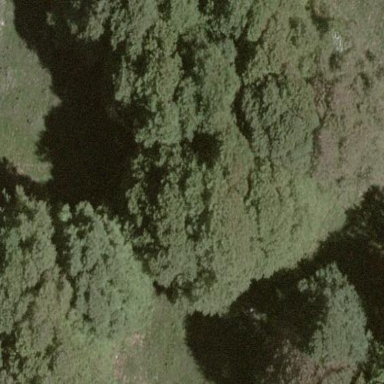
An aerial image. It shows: Forest area.